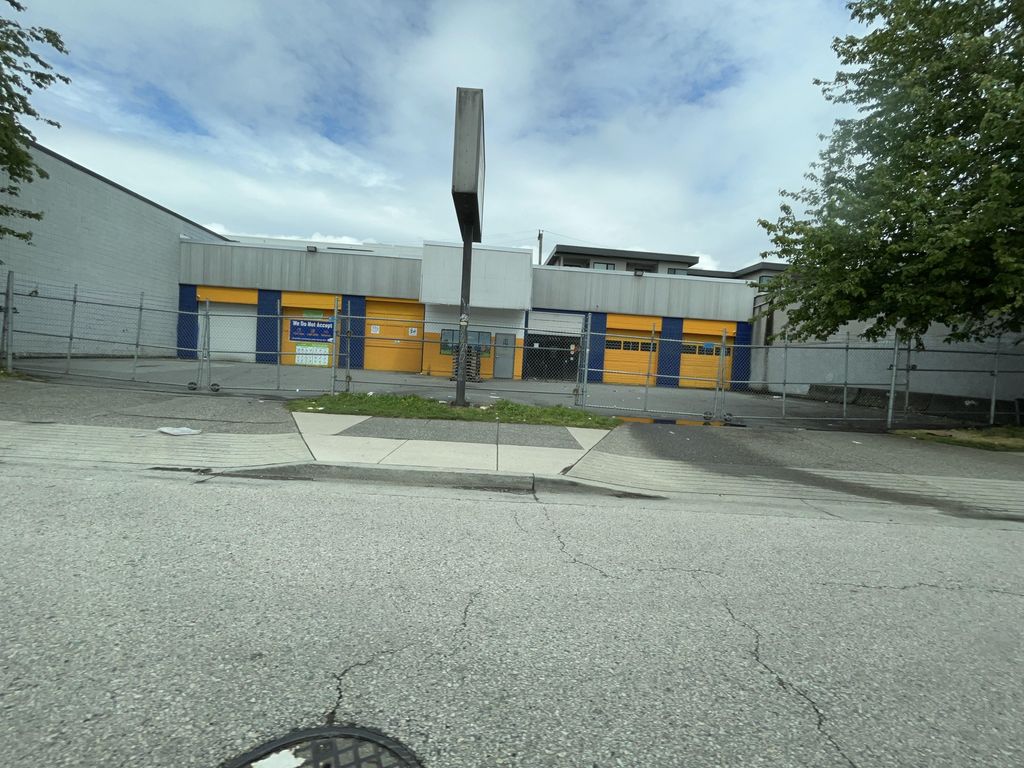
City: vancouver